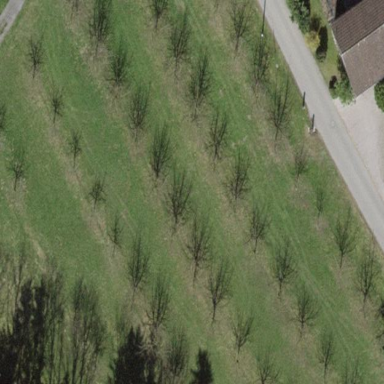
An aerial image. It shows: Orchard.